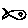
Label: fish